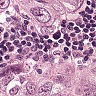
Metastatic tissue present: yes